Question: I'm working on an app, where admin-side is based on creation articles. Have 2 buttons - add image and text view. The order of adding is absolutely random, i.e. image-image-image-text / text-image-image etc.
I don't understand how to make it and add to a cell.
Adding an image:

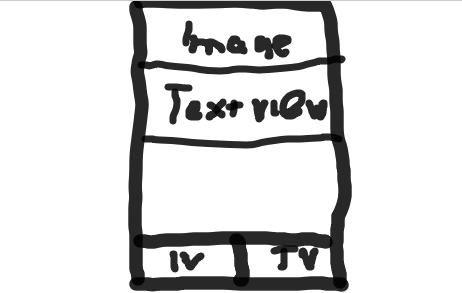
Answer: To solve this Problem you have to make to add Image and textview.
After that you have prepare one array to add button which is clicked by user.(if button image press then i will add value "" and if textView button press then i will add value "")
And finally on the basis of that array you can return .
This is the button click event
'''
@IBAction func btnImageCliked(sender :UIButton)
{
self.testArray.addObject("Image")
self.tblCustom?.reloadData()
}
@IBAction func btnTextViewCliked(sender :UIButton)
{
self.testArray.addObject("TextView")
self.tblCustom?.reloadData()
}
'''
Create Custom UITableViewCell object like this way,
'''
var imgCell : imageCell = imageCell()
var txtCell : textViewCell = textViewCell()
'''
And you can fill UITableView In this Way,
'''
func tableView(tableView: UITableView, numberOfRowsInSection section: Int) -> Int {
return self.testArray.count
}
func tableView(tableView: UITableView, cellForRowAtIndexPath indexPath: NSIndexPath) -> UITableViewCell {
let nib: NSArray = NSBundle.mainBundle().loadNibNamed("CustomView", owner: self, options: nil)
if(testArray.objectAtIndex(indexPath.row) as! String == "Image")
{
imgCell = (nib.objectAtIndex(0) as? imageCell)!
return imgCell
}
else
{
txtCell = (nib.objectAtIndex(1) as? textViewCell)!
return txtCell
}
return UITableViewCell()
}
'''